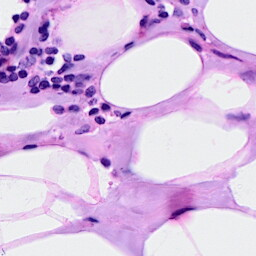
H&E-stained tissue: Breast